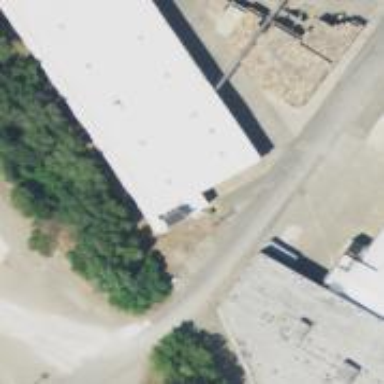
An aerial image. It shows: Warehouse building.